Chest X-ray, AP view. Patient: 39 years old, sex F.
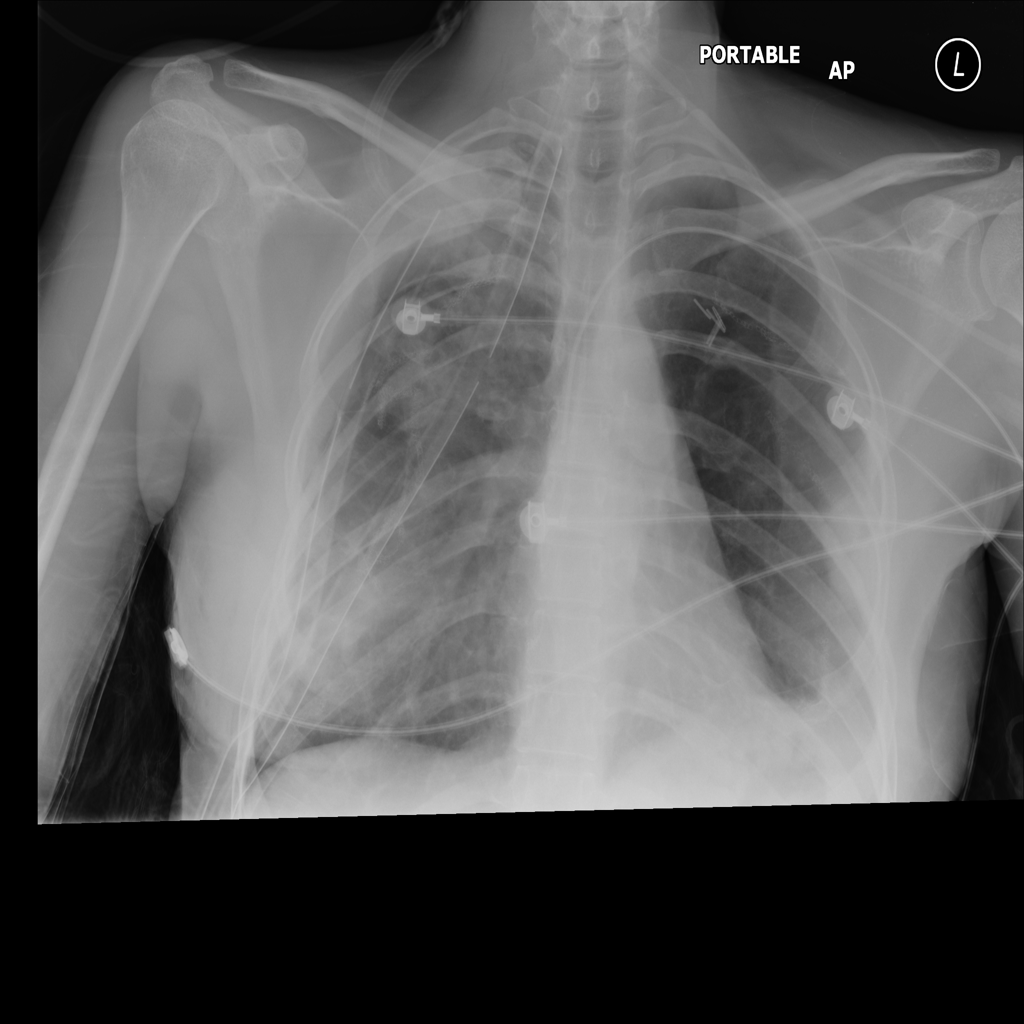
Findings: Atelectasis, Effusion, Infiltration, Pneumothorax